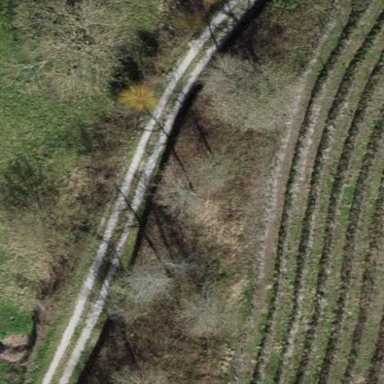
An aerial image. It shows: Orchard.